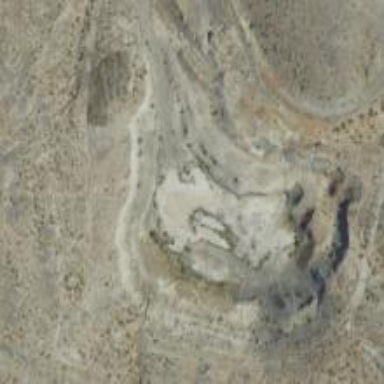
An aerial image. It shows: Quarry area.